Question: I am using Dlib for face landmark detection for my academic project.
When I am running Dlib 19.2 'face_landmark_detection_ex.cpp' file in Visual Studio 2015 express, I wasn't able to get the results.
The steps followed
1. Created new project.
2. Added existing face_landmark_detection_ex.cpp and source.cpp file from dlibll folder and added same files to project folder
3. In VC++ directories added this path D:\dlib-19.2\dlib-19.2 as Include Directories.
4. Downloaded shape_predictor_68_face_landmarks.dat file.
5. In the command line argument 'shape_predictor_68_face_landmarks.dat download.jpg' here shape_predictor_68_face_landmarks.dat i have added in project folder and download.jpg is my image file .
6. Added dlib/external folder to project.
7. Added #define DLIB_JPEG_SUPPORT
Questions: So many errors in file and not able to understand what is happening.

<URL>
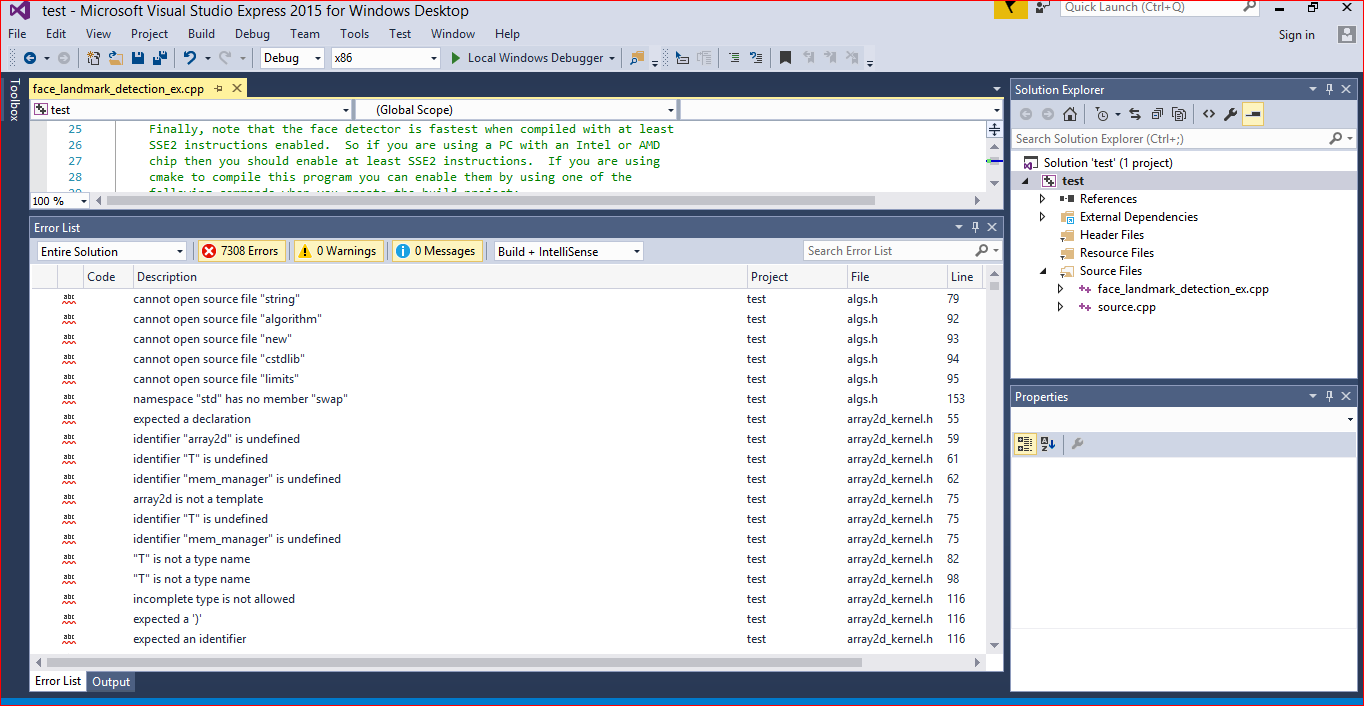
Answer: Your project is not inheriting the include directorys. I think you set "D:\dlib-19.2\dlib-19.2" as the include dir. Errors like "cannot open source file string" are not related to your code, they are related to your project settings.
<URL>
Also note:
> Again, note that you should not add the dlib folder itself to your compiler's include path. Doing so will cause the build to fail because of name collisions (e.g. dlib/string.h with string.h from the standard library). Instead you should add the folder that contains the dlib folder to your include search path and then use include statements of the form #include . This will ensure that everything builds correctly.
Correct your includes. If E:\dlib-1.92.2\dlib is in your include path, then you should use: '#include <image_processing/frontal_face_detector.h>'
To fix the cin/cout errors, use std::cin, std::cout and std::endl